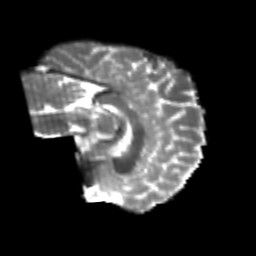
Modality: T2w
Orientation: sagittal
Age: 24
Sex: female
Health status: healthy
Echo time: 0.074 s